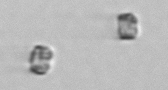
Label: Thalassiosira_sp_aff_mala